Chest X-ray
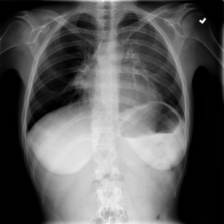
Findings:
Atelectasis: positive
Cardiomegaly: negative
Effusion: negative
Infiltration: positive
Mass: negative
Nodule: negative
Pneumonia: negative
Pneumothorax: negative
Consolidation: negative
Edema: negative
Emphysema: negative
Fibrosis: negative
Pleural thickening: negative
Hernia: negative